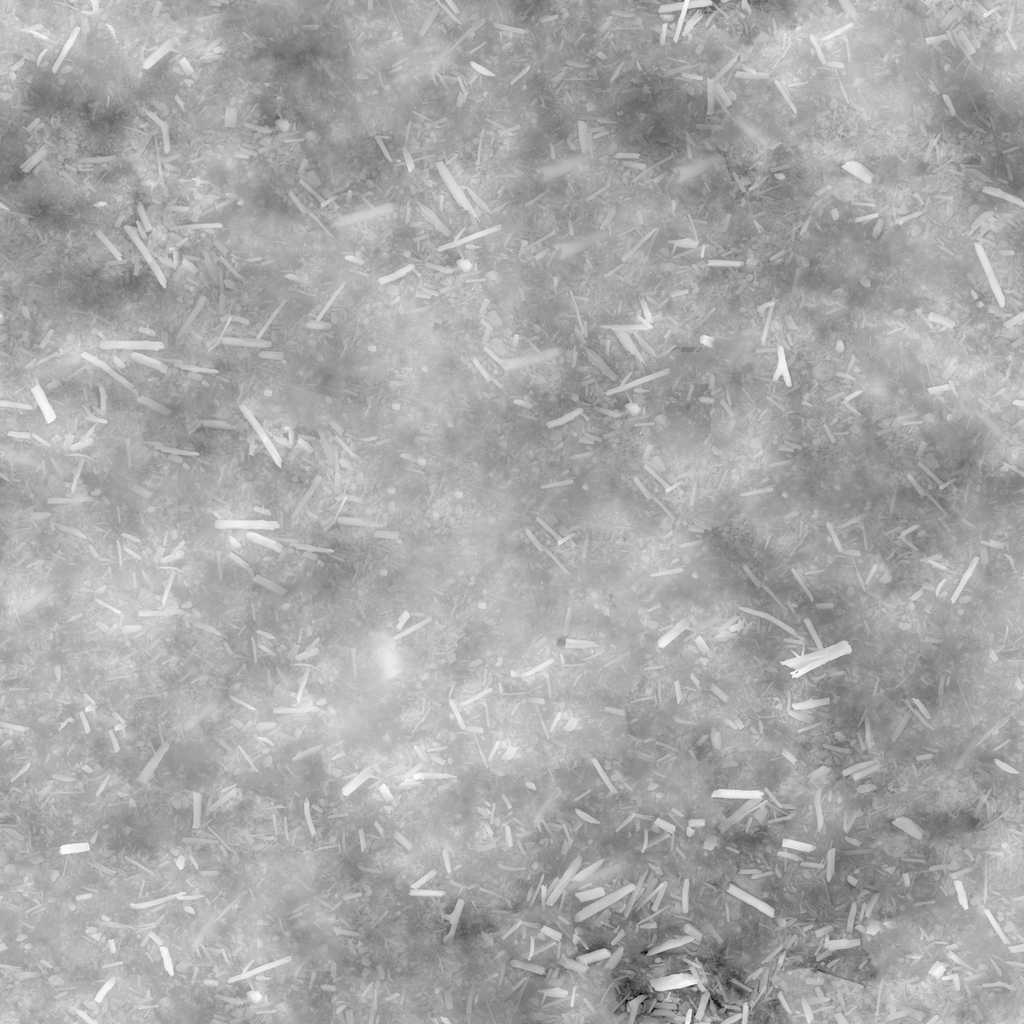
Texture map type: Displacement